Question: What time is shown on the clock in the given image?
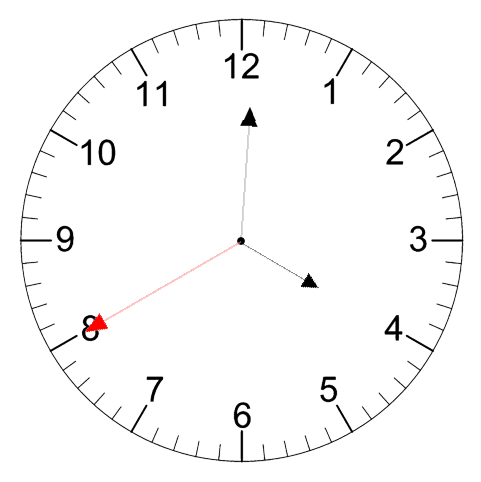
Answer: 04:00:40